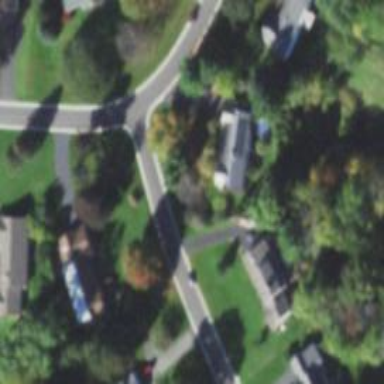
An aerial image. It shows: Driveway leading to service road.